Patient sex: M
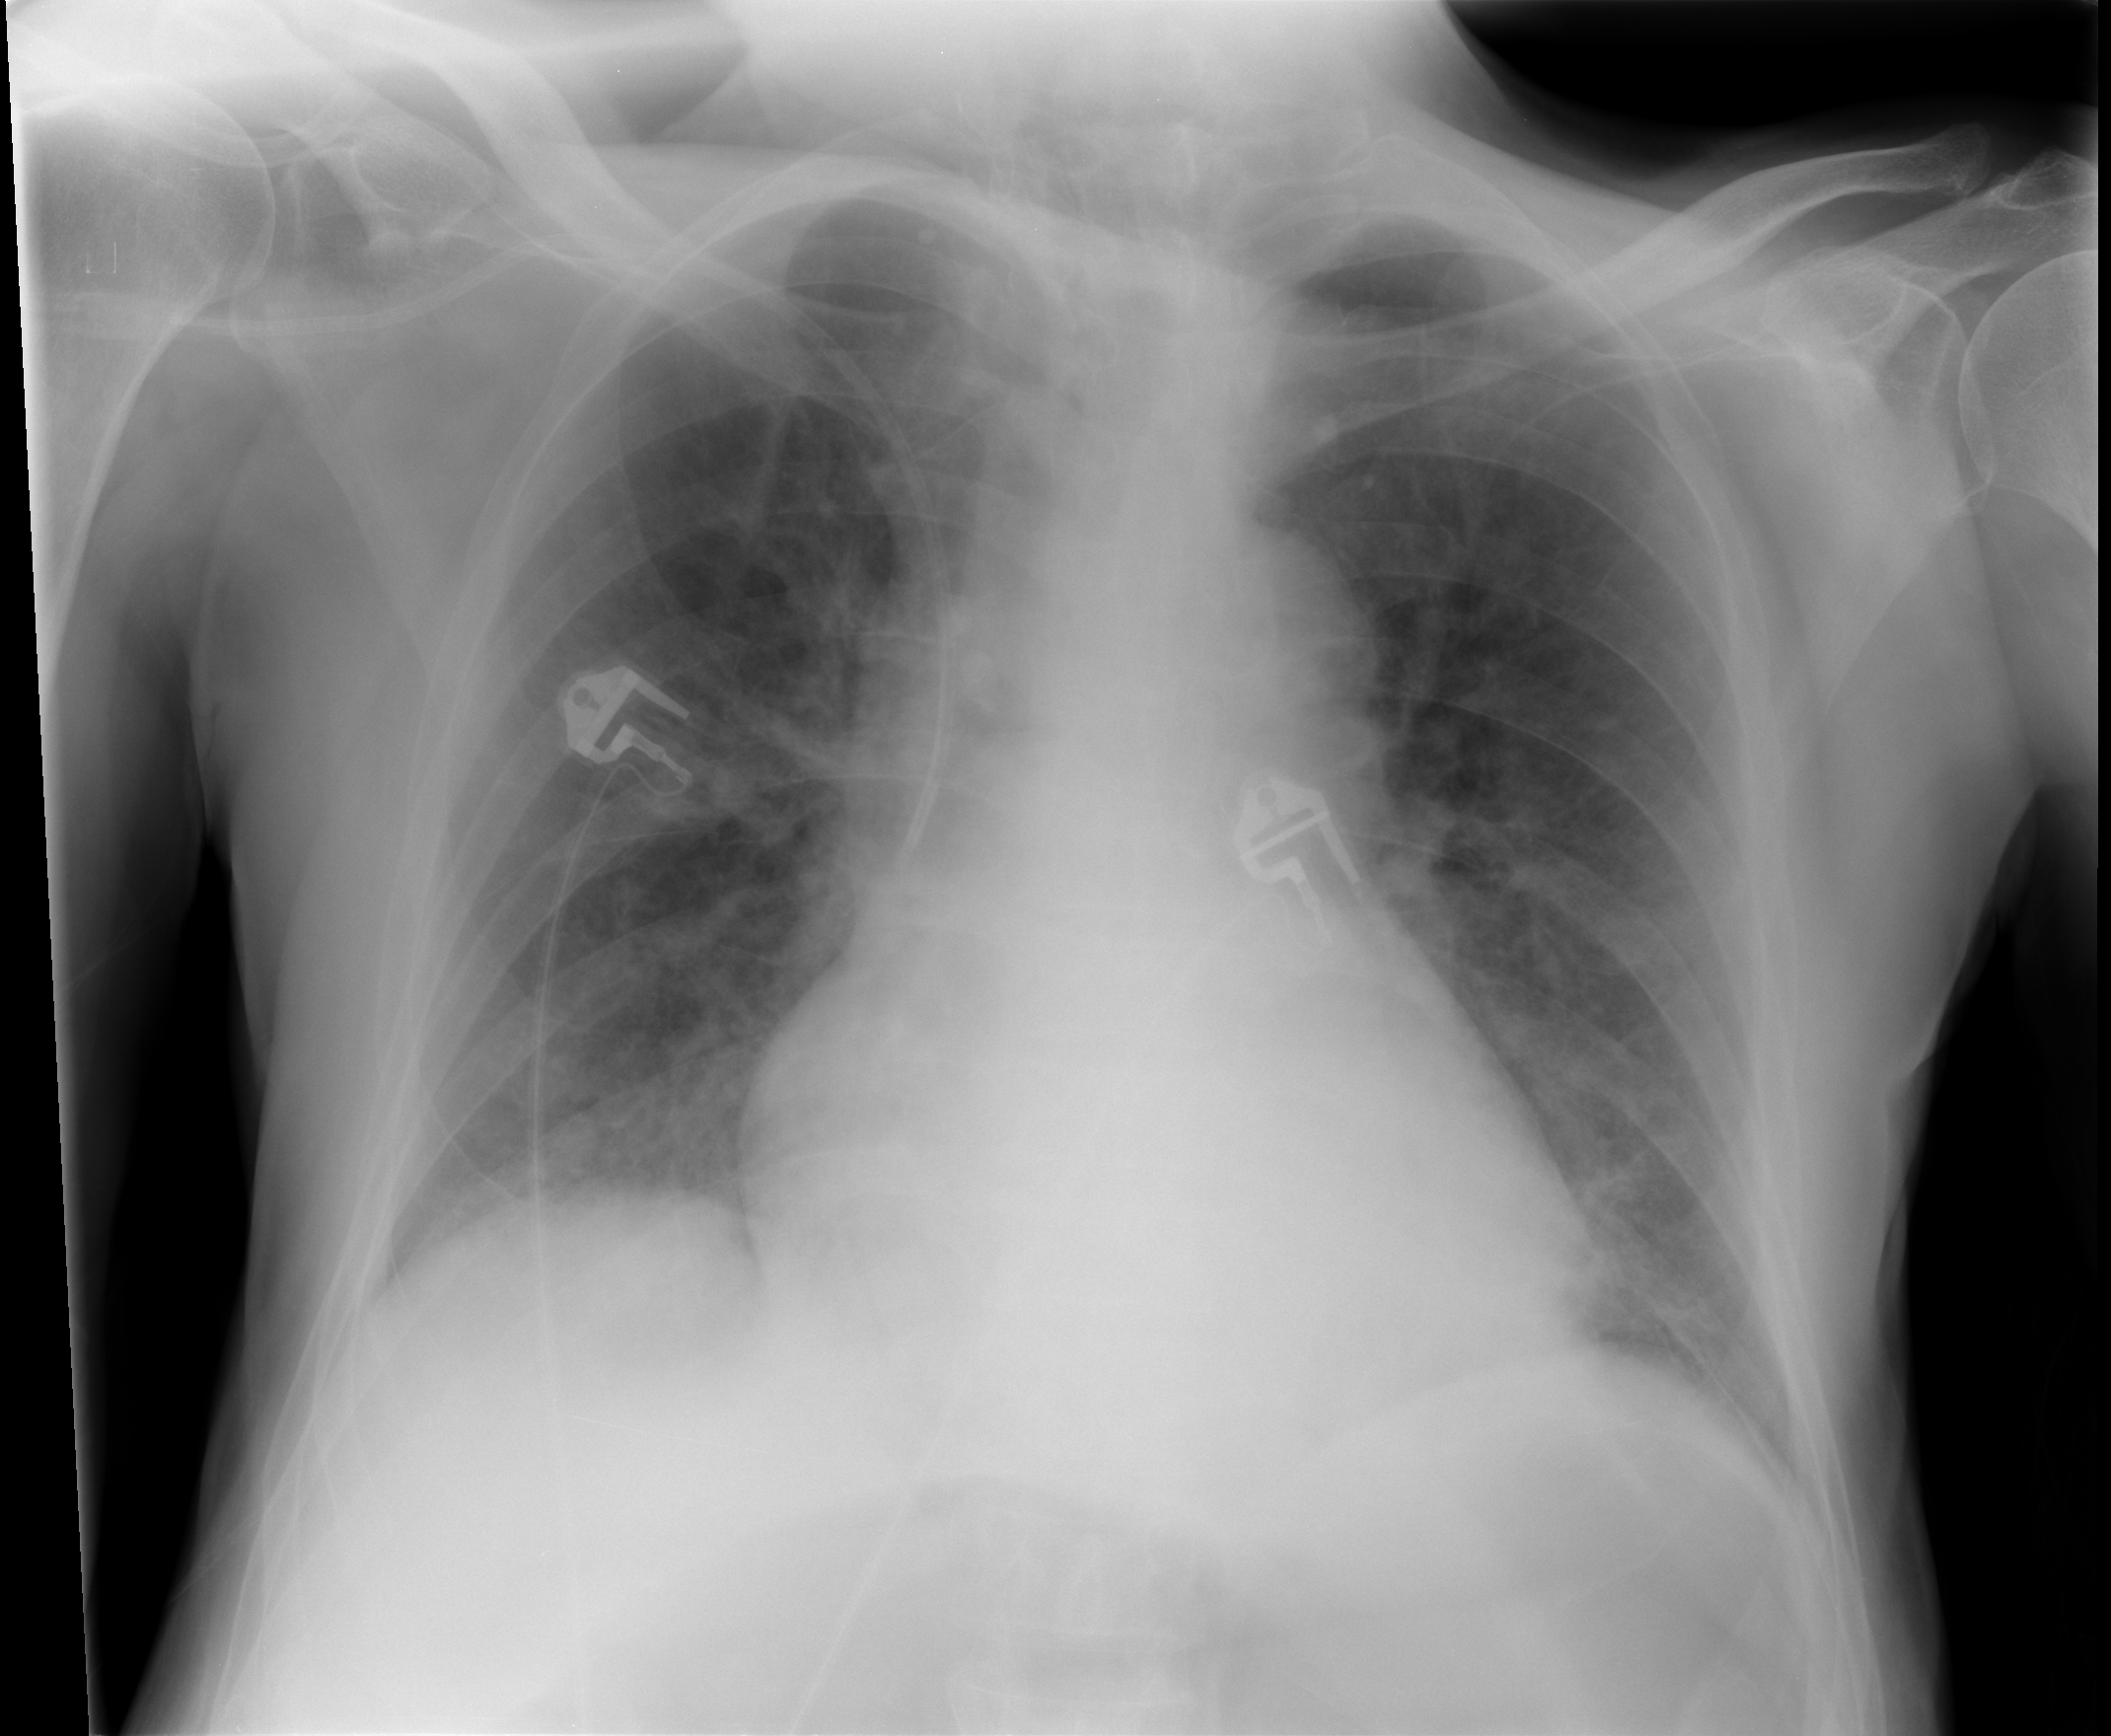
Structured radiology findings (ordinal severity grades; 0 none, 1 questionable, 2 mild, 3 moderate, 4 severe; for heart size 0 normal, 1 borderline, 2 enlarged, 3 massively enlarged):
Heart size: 2
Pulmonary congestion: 3
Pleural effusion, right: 2
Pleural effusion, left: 0
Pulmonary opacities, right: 2
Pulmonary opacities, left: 2
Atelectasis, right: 2
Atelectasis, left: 0